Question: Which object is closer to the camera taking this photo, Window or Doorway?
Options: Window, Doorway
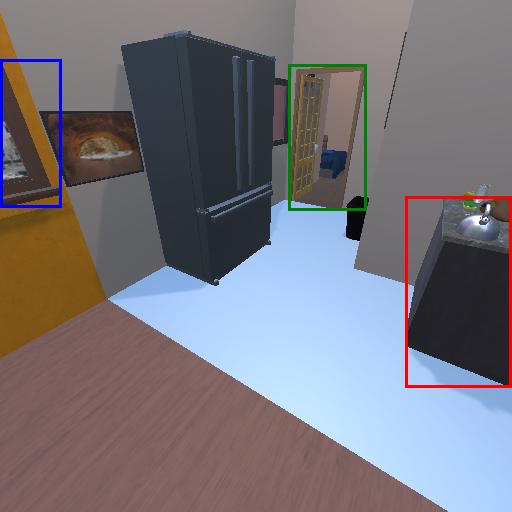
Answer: Window